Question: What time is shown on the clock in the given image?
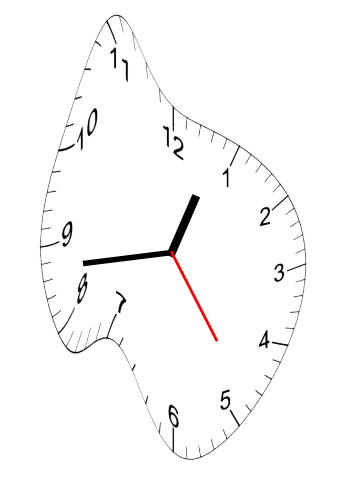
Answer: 12:43:24